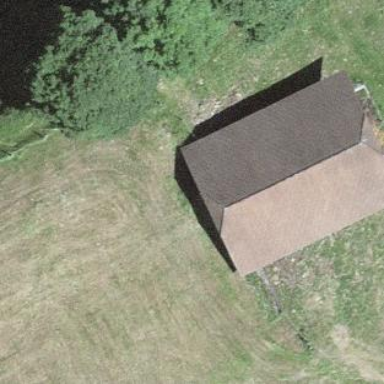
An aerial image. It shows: Farm auxiliary building.